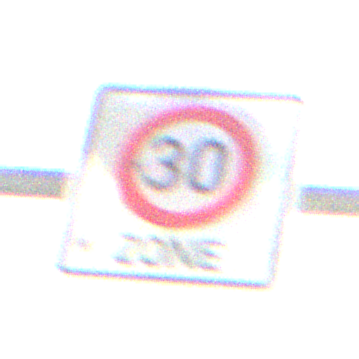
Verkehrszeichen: BeginnZone30
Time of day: MorningAfternoon
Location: Outdoor (RoadRail)
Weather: PartlyCloudy
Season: NotSpecified
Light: Natural